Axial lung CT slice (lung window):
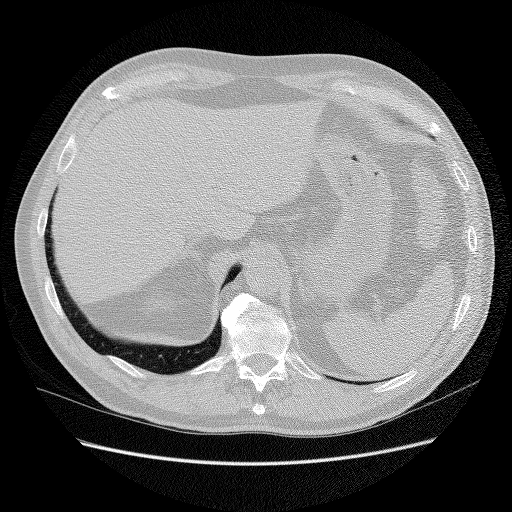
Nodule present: no